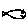
Label: fish